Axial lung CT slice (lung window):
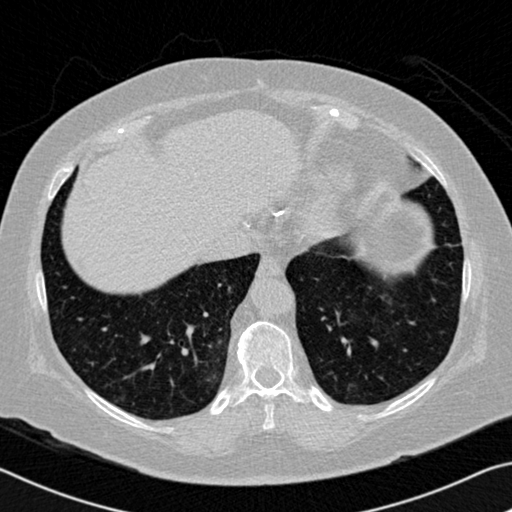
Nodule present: no